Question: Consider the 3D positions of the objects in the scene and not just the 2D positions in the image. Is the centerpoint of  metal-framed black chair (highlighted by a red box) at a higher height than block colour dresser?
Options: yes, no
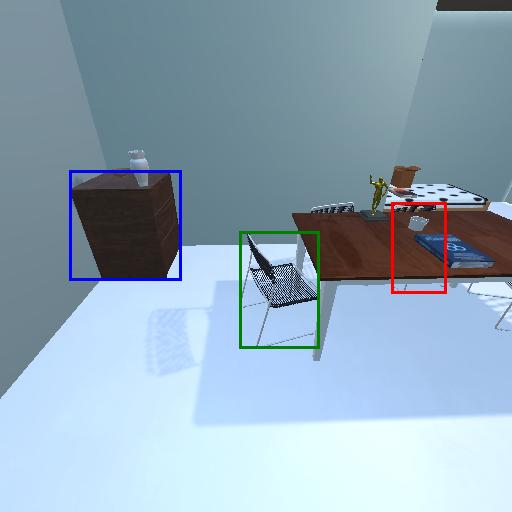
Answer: yes